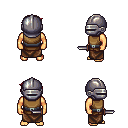
a pixel art fantasy rpg character, male body template, human, tanned skin, leather chest armor, robe skirt, brunette pixie cut hairstyle, metal helm, dagger, four views (front, back, left, right), 2x2 character sprite sheet, small pixel art, hard edges, no anti-aliasing